Question: 'main.storyboard' please help with this problem.

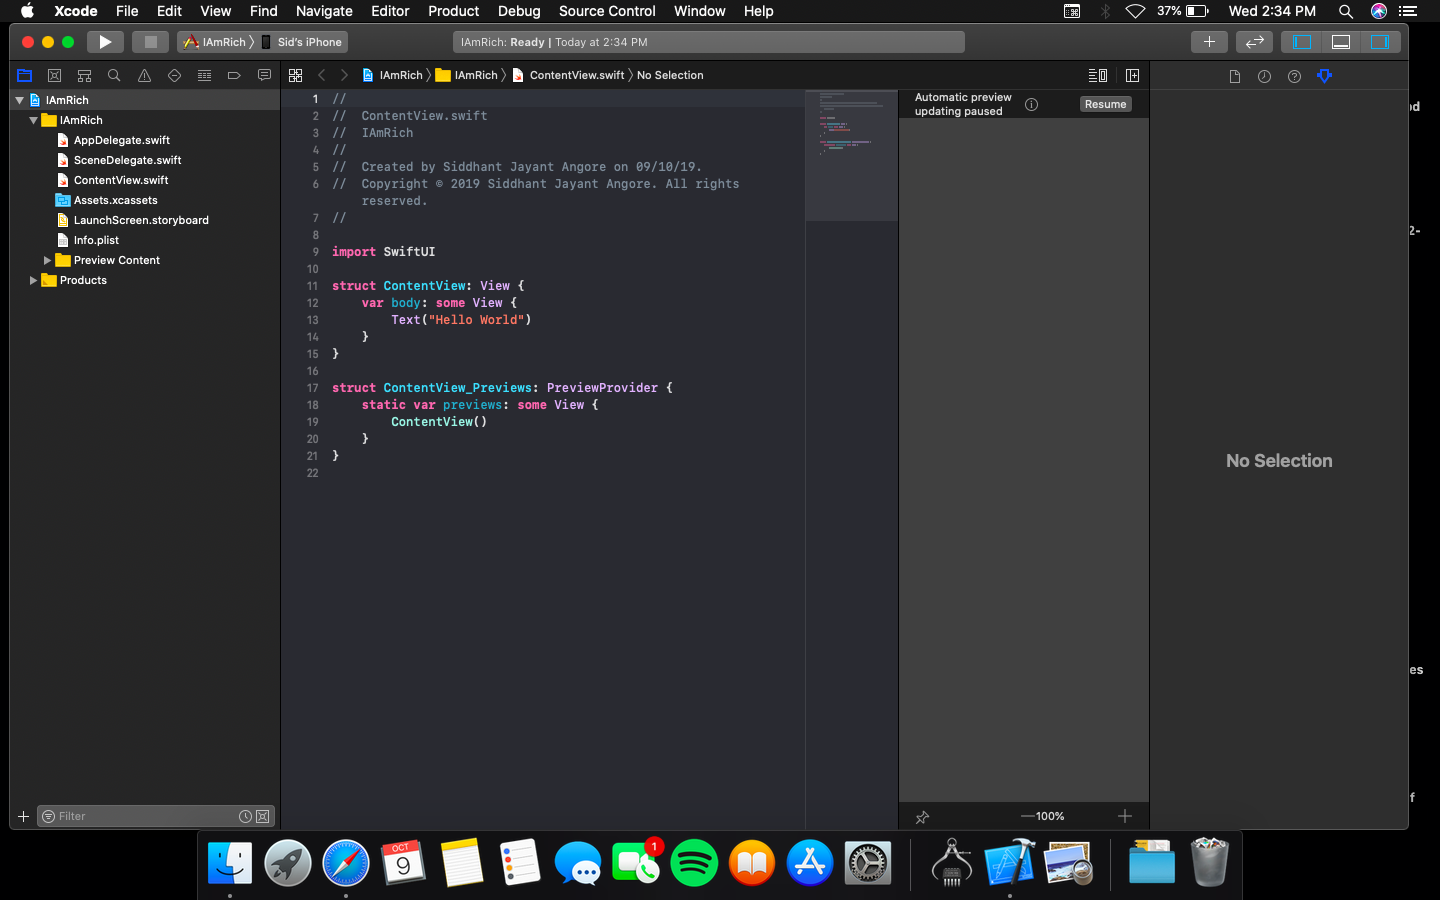
Answer: You have <URL> enabled in your project, which does not use storyboards anymore.
Your layout is inside the 'ContentView.swift' file.
If you do want to work the old way, with storyboards, you should uncheck 'Use SwiftUI' in the project creation screen.
<URL>
(Image is from <URL>